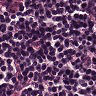
Metastatic tissue present: no